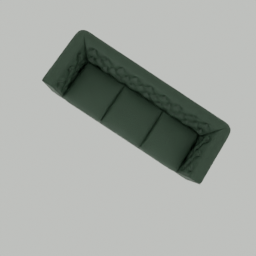
Label: furniture